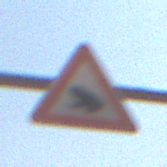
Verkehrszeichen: AmphibienwanderungRechts
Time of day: Midday
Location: Outdoor (Nature)
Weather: PartlyCloudy
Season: NotSpecified
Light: Natural